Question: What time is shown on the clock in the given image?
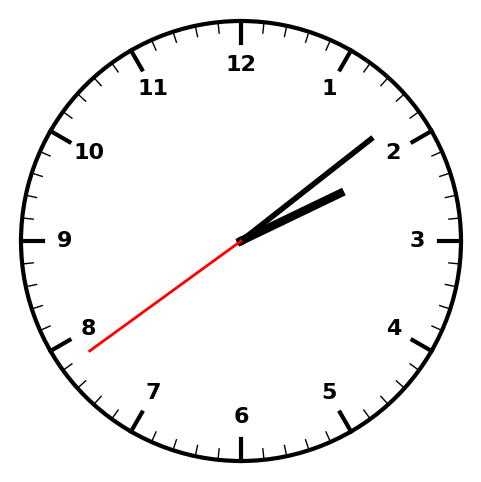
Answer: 02:08:39